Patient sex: M
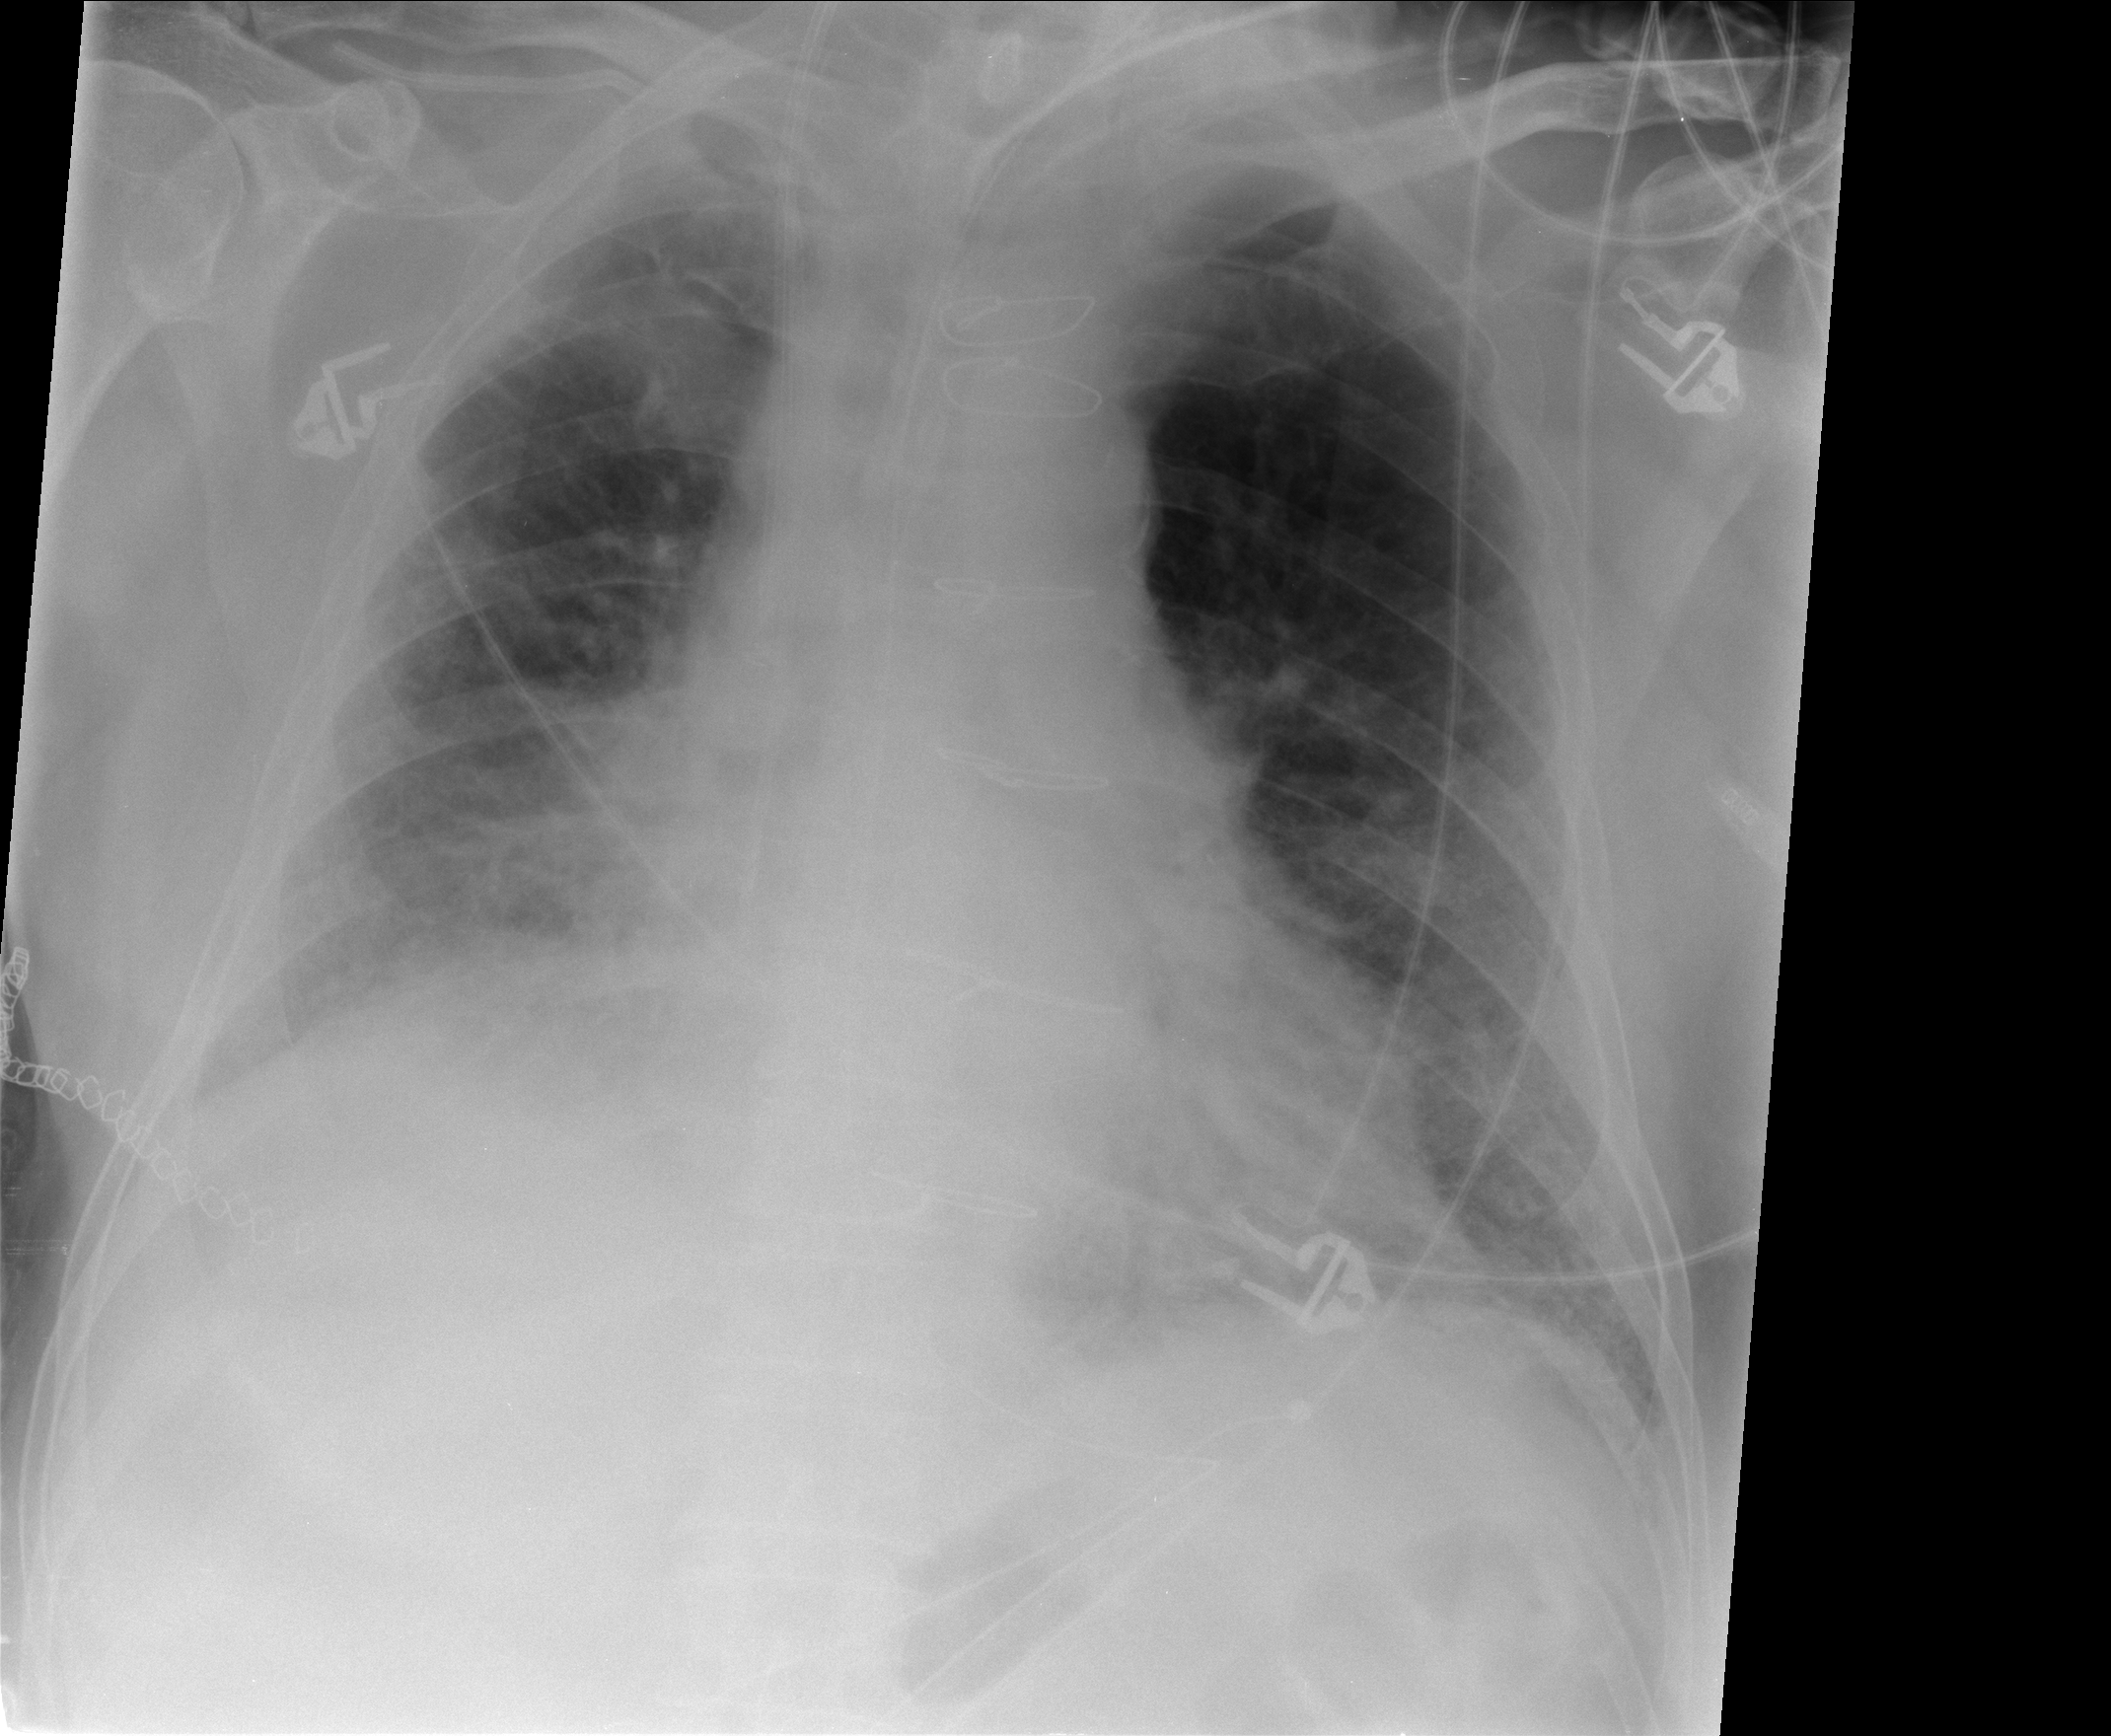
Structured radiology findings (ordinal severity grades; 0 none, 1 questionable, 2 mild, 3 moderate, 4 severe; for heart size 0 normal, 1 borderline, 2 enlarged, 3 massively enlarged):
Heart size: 0
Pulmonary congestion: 2
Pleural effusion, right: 2
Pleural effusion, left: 1
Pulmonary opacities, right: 3
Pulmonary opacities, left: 3
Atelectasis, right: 2
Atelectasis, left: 2